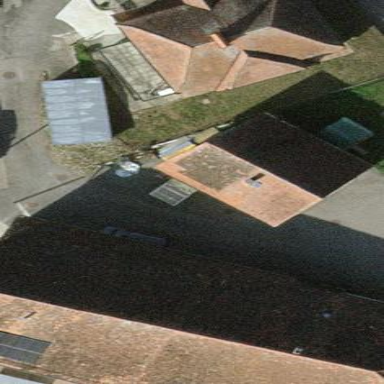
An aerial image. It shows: Shed.